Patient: sex F, age 54
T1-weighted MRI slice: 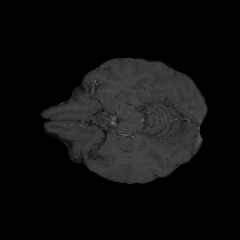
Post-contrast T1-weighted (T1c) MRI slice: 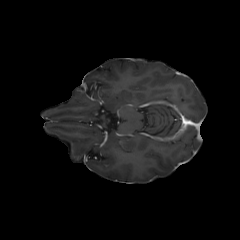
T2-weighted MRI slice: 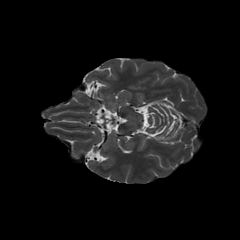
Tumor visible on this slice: no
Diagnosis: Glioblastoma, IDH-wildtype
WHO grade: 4